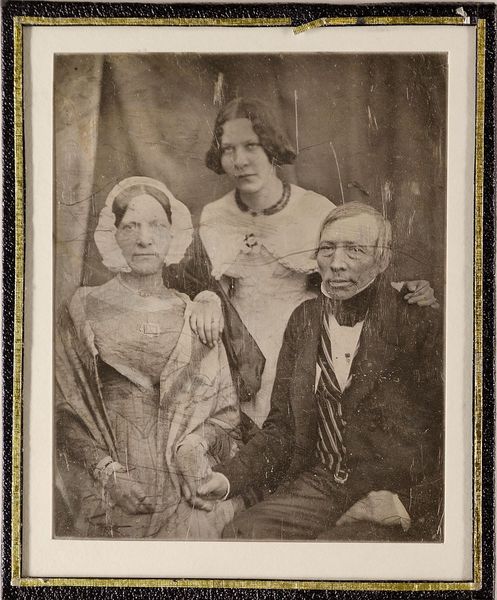
Titel: Johann A. W. von Bremen (1784-1852) mit seiner Frau Wilhelmine, geb. Schroeder, und ihrer Tochter Minna
Künstler: Carl Ferdinand Stelzner
Standort: Hamburg
Institution: Museum für Kunst und Gewerbe Hamburg
Schlagwörter: mann, frau, haube, gruppenportrait, figur, mutter, tochter, vater, kopfbedeckung, foto, fotografie, photographie, photo, lichtbild, daguerreotypie, bildwerke, angewandte und bildende kunst, hessische systematik, mädchen, porträtfotografie, porträtphotographie, gruppenporträt